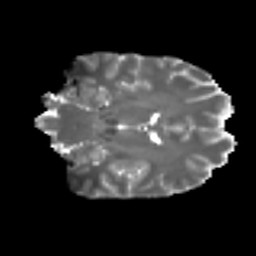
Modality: T2w
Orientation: coronal
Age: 33
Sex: female
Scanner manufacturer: ge
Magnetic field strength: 3 T
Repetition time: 7.8 s
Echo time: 0.0606 s